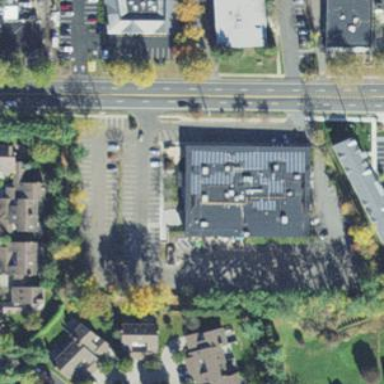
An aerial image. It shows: Part of building.